Question: I'm playing with the option 'measureWithLargestChild="true"'. I don't understand why my layout breaks total, if one of my buttons has a too big text onto it. I think it should keep the basic size of 1/3 but they gets smaller about 1/6. Why is that?
Here can you see some screenshots:

Here is my xml:
'''
<LinearLayout xmlns:android="http://schemas.android.com/apk/res/android"
android:layout_width="fill_parent"
android:layout_height="fill_parent"
android:baselineAligned="false"
android:gravity="center"
android:orientation="vertical" >
<LinearLayout
android:layout_width="wrap_content"
android:layout_height="wrap_content"
android:baselineAligned="false"
android:measureWithLargestChild="true" >
<Button
style="@style/my_style"
android:layout_weight="1"
android:text="Button123456" />
<Button
style="@style/my_style"
android:layout_weight="1"
android:text="A" />
<Button
style="@style/my_style"
android:layout_weight="1"
android:text="WW" />
</LinearLayout>
</LinearLayout>
'''
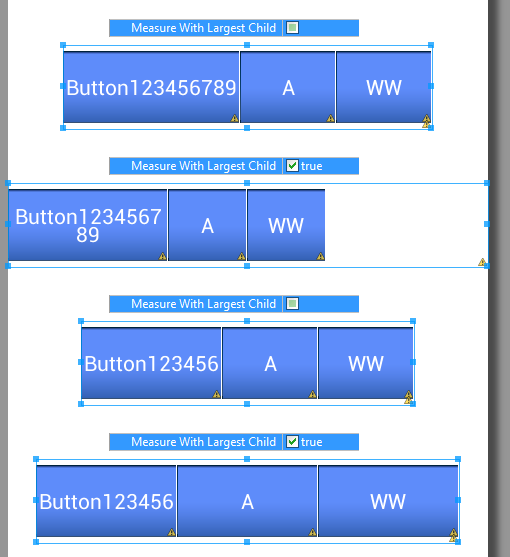
Answer: I believe this is a bug in measure algorithm. There is following comment in 'LinearLayout.measureHorizontal(int, int)' method.
'''
// Either expand children with weight to take up available space or
// shrink them if they extend beyond our current bounds
'''
It says, the algorithm will shrink items with 'weight' if there is not enough space for them. As 'measureWithLargestChild' is set to 'true', all items have the same width as the most left item. Now they all together don't fit into the parent's width anymore. Thus they will be shrank. If there were no bug, all items would have same width afterwards. But due to the bug, algorithm shrinks (wrap_content) widths instead of widths calculated according to 'measureWithLargestChild' attribute. That's why two items on the right became smaller.